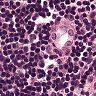
Metastatic tissue present: no